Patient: sex M, age 36
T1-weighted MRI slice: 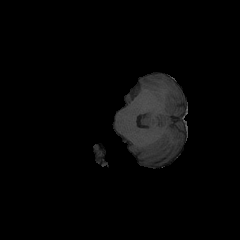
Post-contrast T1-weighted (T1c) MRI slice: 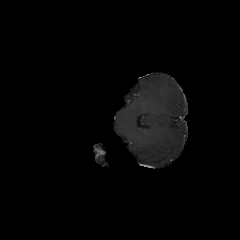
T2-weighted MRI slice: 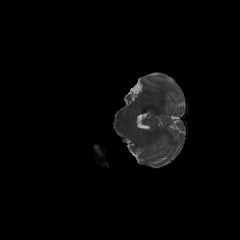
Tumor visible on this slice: no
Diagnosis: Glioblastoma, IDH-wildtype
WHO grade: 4